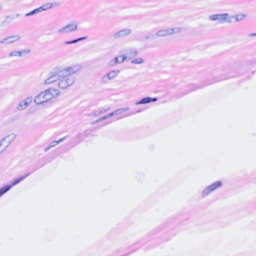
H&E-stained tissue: Breast